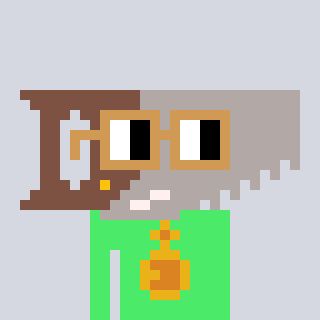
a pixel art character with square brown glasses, a saw-shaped head and a teal-colored body on a cool background